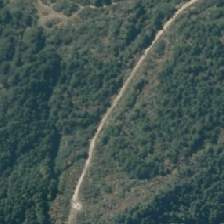
Land cover: grose_broom